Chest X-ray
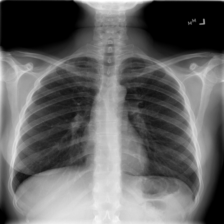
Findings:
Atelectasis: negative
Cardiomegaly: negative
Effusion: negative
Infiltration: negative
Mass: negative
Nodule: negative
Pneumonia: negative
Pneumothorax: negative
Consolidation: negative
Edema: negative
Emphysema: negative
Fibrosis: negative
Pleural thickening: negative
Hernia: negative